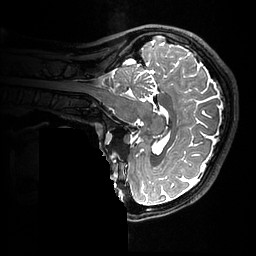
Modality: T2w
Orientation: sagittal
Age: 22
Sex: female
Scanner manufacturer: ge
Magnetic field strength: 3 T
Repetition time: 3.202 s
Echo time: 0.0667 s